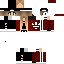
A female human skin with medium skin, wearing brown long hair dressed in a red hoodie and black pants, featuring a closed mouth.